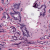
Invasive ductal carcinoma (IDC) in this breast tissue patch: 1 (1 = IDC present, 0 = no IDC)